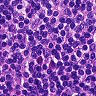
Metastatic tissue present: no